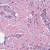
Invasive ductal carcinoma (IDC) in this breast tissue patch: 1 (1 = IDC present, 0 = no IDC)